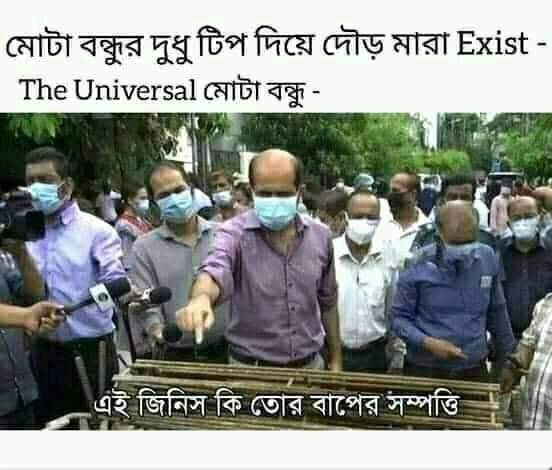
Caption: মোটা বন্ধুর দুধু টিপ দিয়ে দৌড় মারা Exist-  The Universal মোটা বন্ধু -   এই জিনিস কি তোর বাপের সম্পত্তি
Label: non-hate